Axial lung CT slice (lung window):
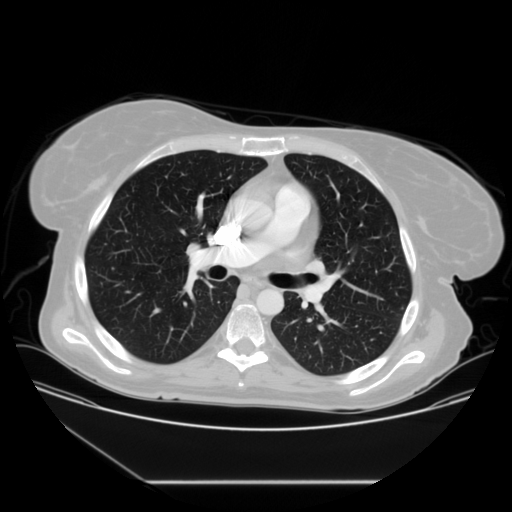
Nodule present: no